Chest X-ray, PA view. Patient: 60 years old, sex M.
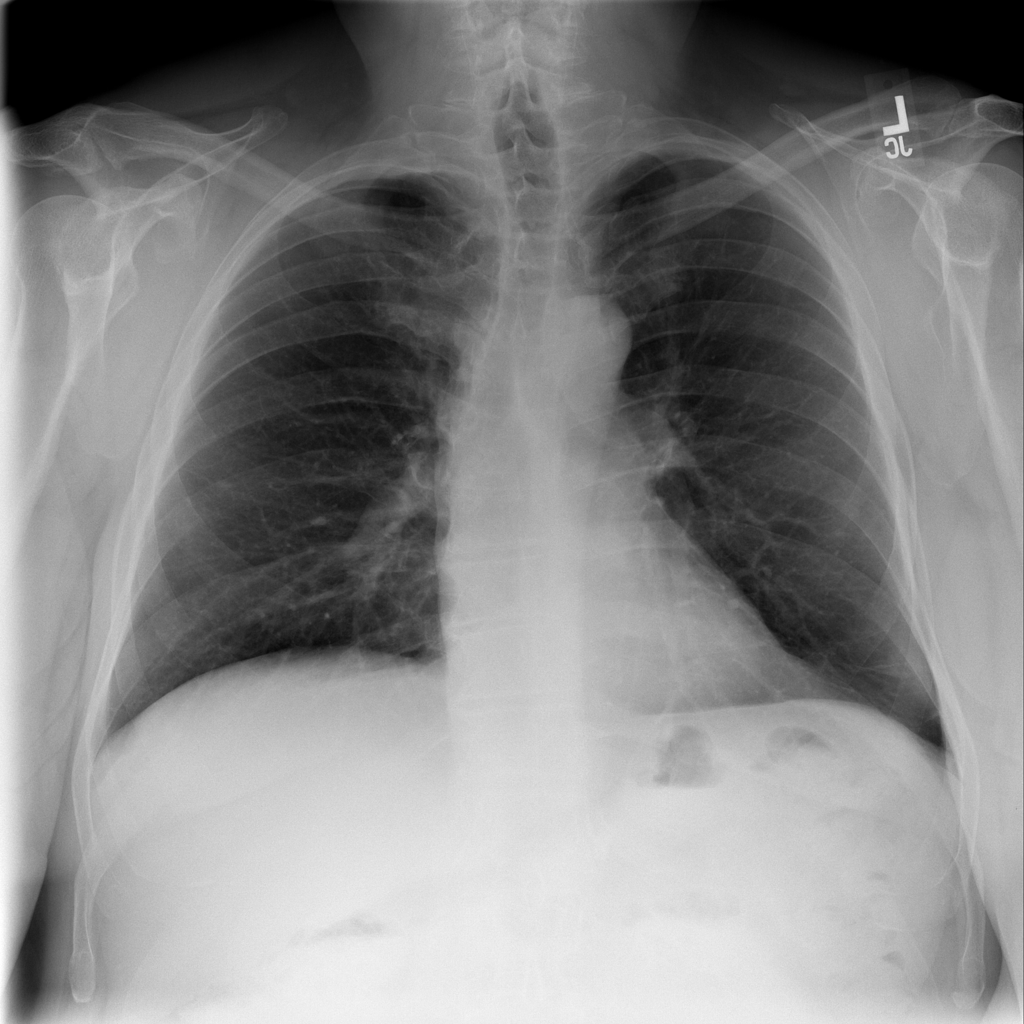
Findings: No Finding